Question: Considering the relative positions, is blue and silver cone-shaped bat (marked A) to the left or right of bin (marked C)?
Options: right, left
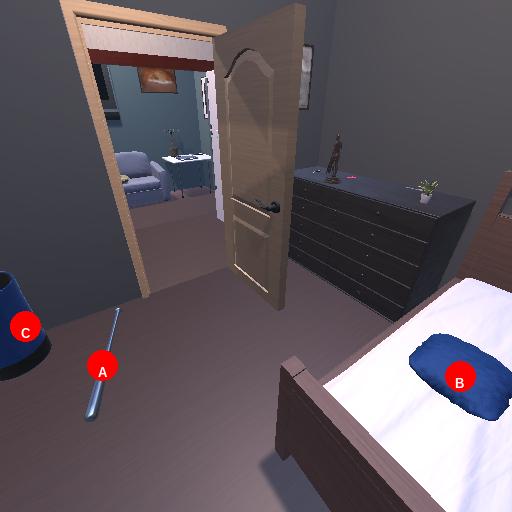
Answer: right